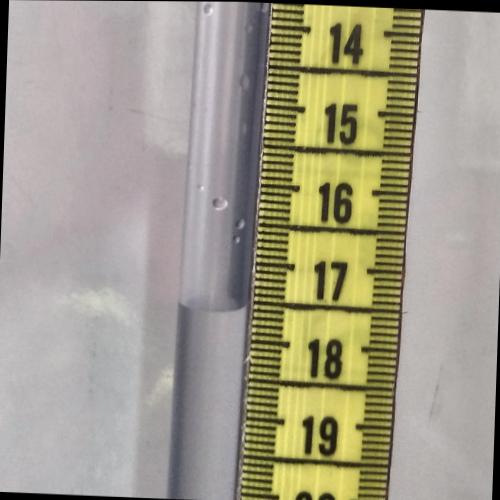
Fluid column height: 17.6 cm